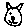
Label: cat